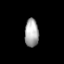
Tissue: lung
Cell type: Epithelial cells
Senescence score: 0.1898
Nuclear area (px): 382
Mean DAPI intensity: 168.097